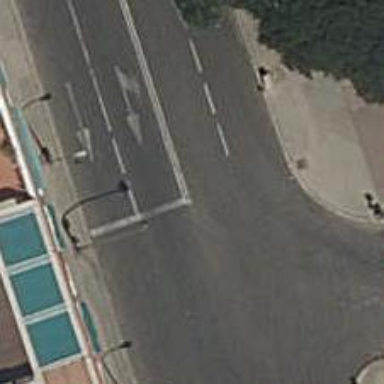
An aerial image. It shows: Road with traffic signals.